Question: I have the following Link Format which i want to display using Cakephp HTML helper
'''
<a href="product_n1_details.html" title="" class="view_image">
<img src="images/slider/1n.jpg" alt="">
<div class="link_overlay icon-search"></div>
</a>
'''
'''
<?php echo $this->Html->link($this->Html->image('products/'.$pro['Product']['display_photo']."<div class='link_overlay icon-search'></div>", array('alt' => $pro['Product']['name'])), array('controller' => 'products', 'action' => 'view', $pro['Product']['id']), array('escape' => false, 'class' => 'view_image') ); ?>
'''

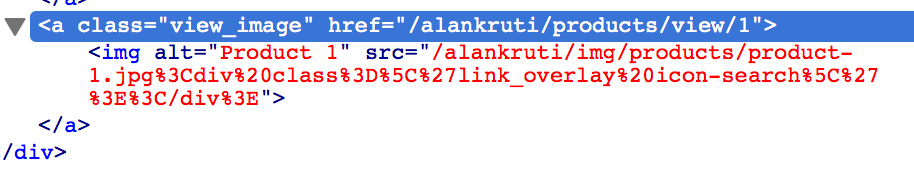
Answer: The image helper returns the entire '' tag, so put the 'div' code your image helper call (spaced out for clarity):
'''
echo $this->Html->link(
$this->Html->image(
'products/'.$pro['Product']['display_photo'],
array(
'alt' => $pro['Product']['name']
)
) . "<div class='link_overlay icon-search'></div>", // put it here!
array(
'controller' => 'products',
'action' => 'view',
$pro['Product']['id']
),
array(
'escape' => false,
'class' => 'view_image'
)
);
'''